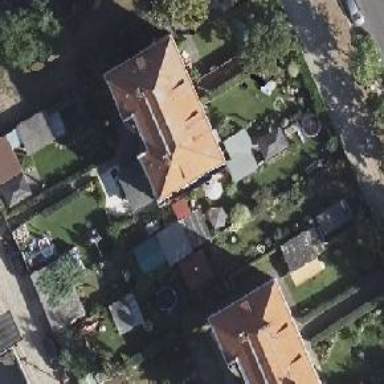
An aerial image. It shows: Building with hipped roof shape.